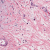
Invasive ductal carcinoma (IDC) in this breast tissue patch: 0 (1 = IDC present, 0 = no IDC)